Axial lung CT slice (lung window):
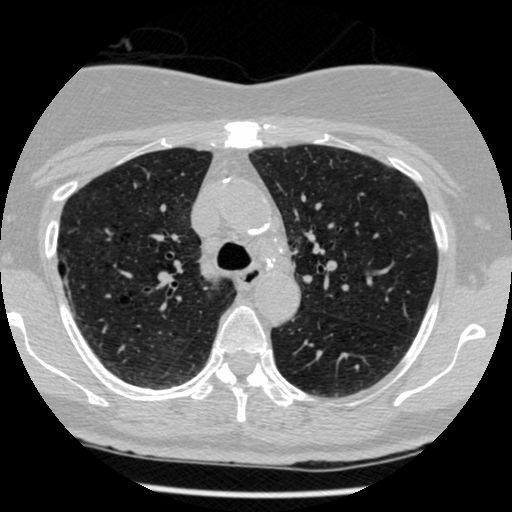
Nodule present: no